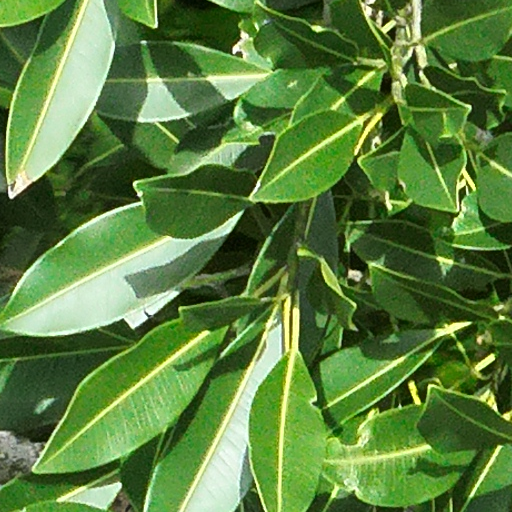
Species: Calophyllum longifolium
GBIF accepted scientific name: Calophyllum longifolium
Crown area (m\u00b2): 378.051